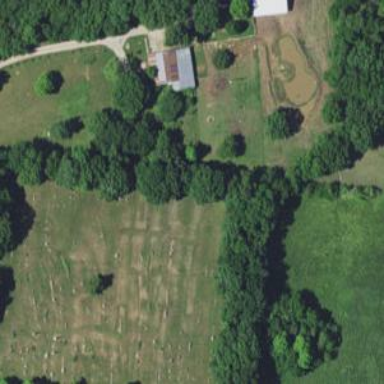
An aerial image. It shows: Grave yard.